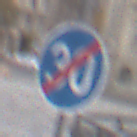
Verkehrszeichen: EndeMindestgeschwindigkeit
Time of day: Midday
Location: Outdoor (Urban)
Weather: Overcast
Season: NotSpecified
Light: Natural